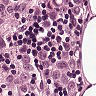
Metastatic tissue present: yes